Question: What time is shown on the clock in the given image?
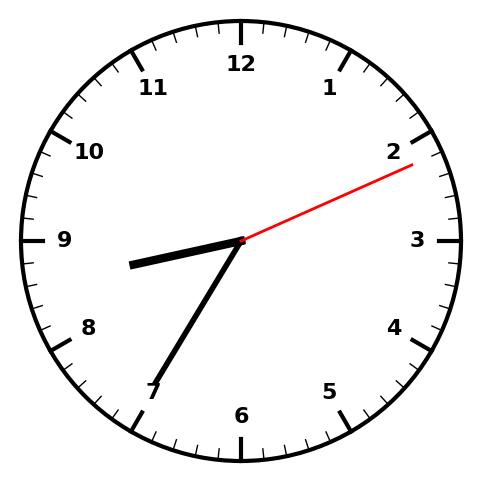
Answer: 08:35:11